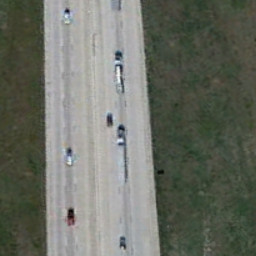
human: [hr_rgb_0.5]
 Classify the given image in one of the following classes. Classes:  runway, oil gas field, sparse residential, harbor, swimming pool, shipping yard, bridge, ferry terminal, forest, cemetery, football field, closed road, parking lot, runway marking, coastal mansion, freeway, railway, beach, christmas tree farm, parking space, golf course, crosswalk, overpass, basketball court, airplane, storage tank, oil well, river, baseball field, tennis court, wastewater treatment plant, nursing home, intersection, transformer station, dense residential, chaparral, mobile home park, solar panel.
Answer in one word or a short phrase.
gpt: freeway